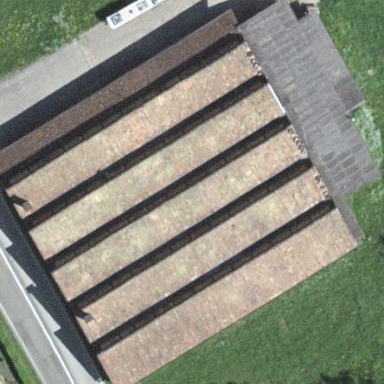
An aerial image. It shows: Industrial building.